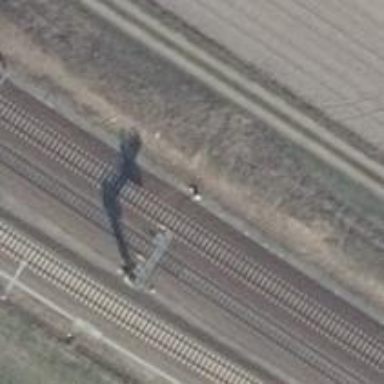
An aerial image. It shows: Railway signal.